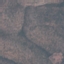
Land use / land cover class: HerbaceousVegetation